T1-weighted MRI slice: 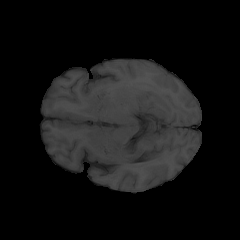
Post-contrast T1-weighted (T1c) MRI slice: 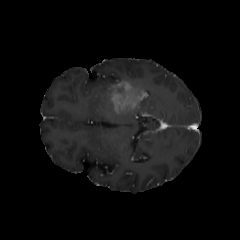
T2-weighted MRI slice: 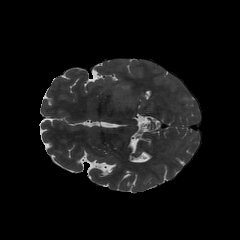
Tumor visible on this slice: yes